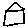
Label: house